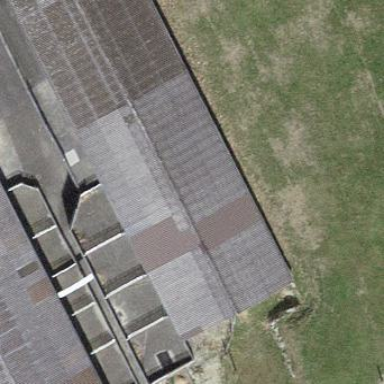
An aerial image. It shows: Hangar.